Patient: sex F, age 54
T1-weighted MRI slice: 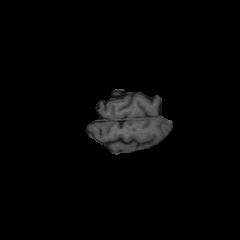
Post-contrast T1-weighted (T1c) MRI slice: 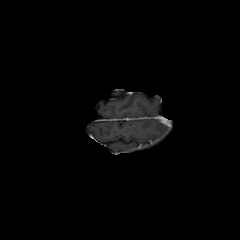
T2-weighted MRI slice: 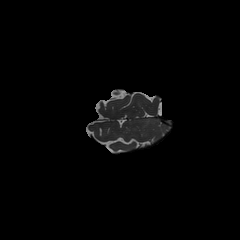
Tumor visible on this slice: no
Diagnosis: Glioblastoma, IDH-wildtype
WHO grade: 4